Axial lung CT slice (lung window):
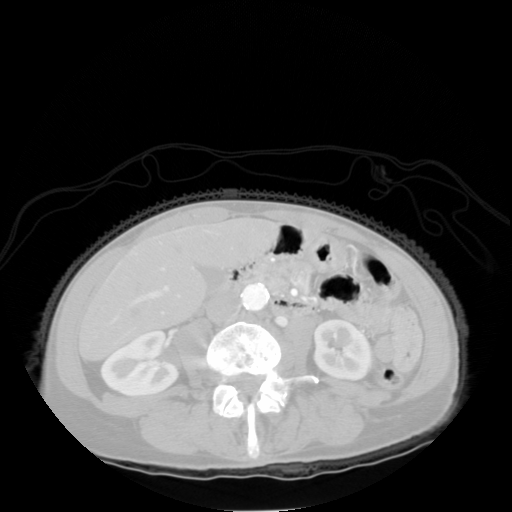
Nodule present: no